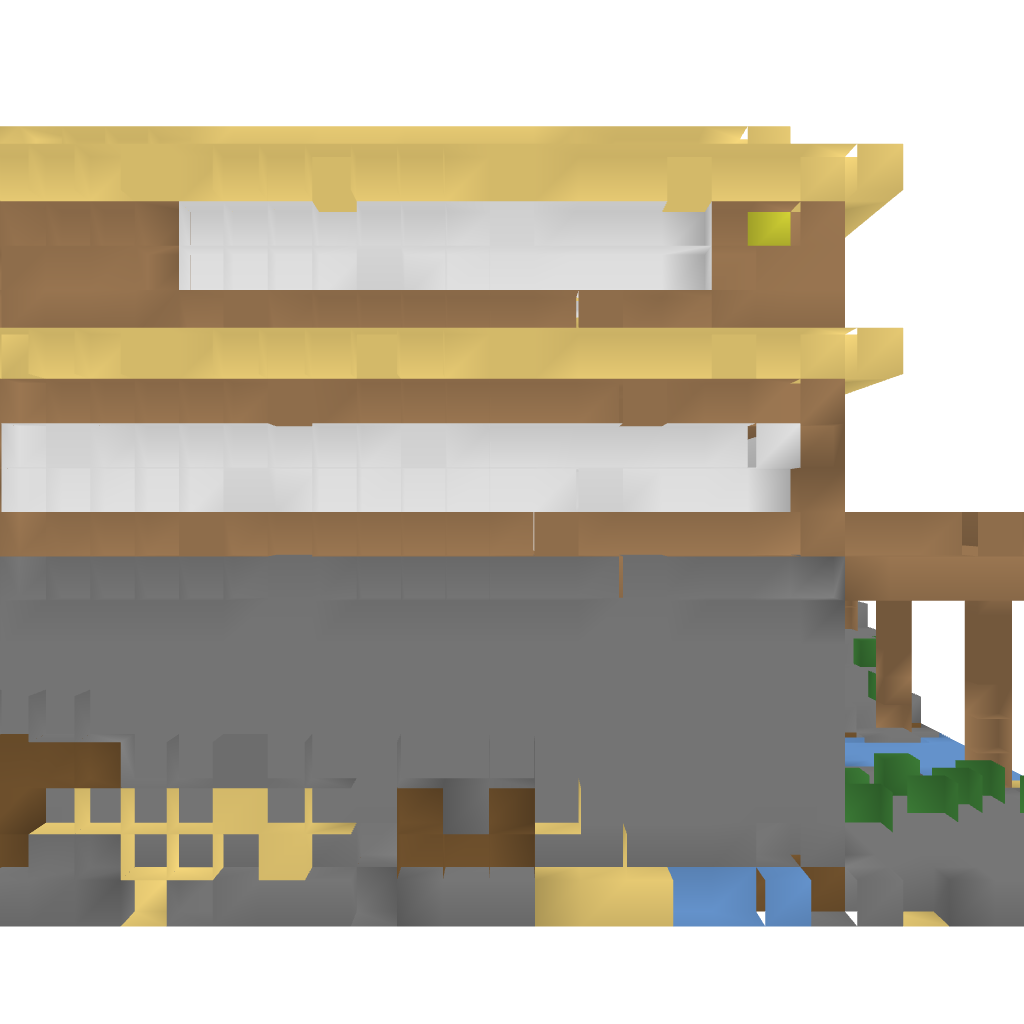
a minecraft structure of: Modern House good quality  bit of water blue grass green and wood